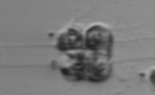
Label: Leptocylindrus_mediterraneus